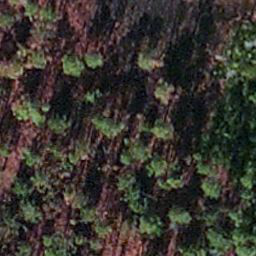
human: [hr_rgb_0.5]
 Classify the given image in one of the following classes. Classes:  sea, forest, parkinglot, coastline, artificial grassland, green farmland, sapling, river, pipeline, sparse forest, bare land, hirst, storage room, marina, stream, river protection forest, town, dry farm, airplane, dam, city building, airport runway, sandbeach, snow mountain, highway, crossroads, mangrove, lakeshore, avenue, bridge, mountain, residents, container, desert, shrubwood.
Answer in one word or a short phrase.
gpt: sapling